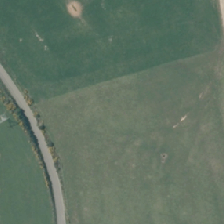
Land cover: shortrotation_cropland